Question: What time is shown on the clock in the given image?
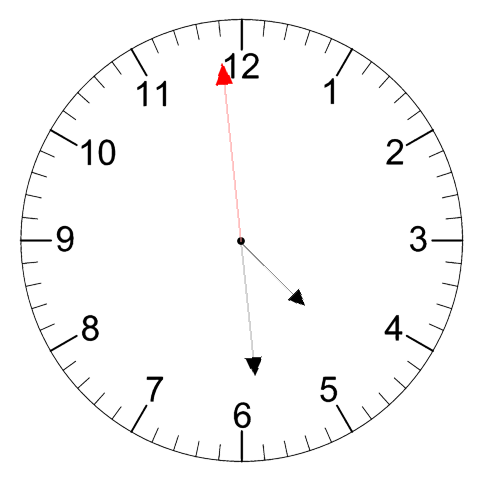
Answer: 04:28:59